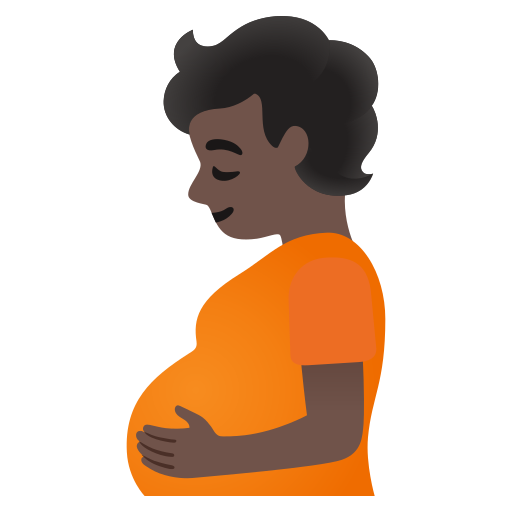
Emoji: 🫄🏿